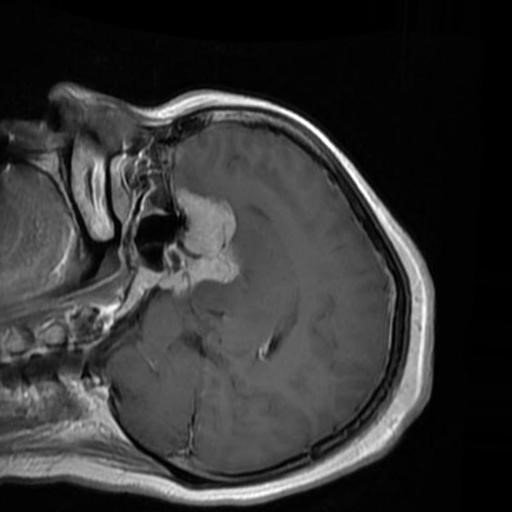
Label: brain_menin